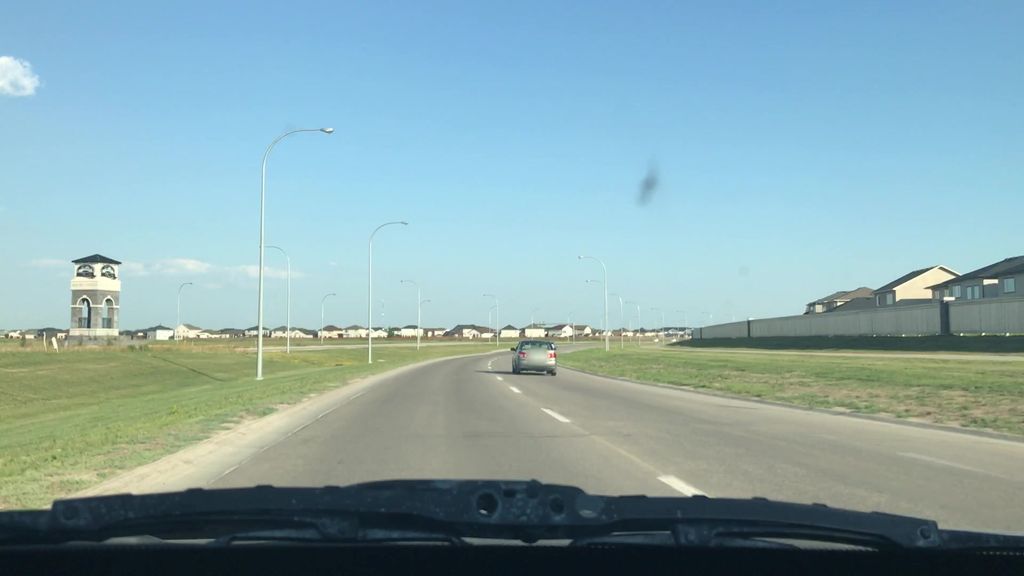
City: winnipeg